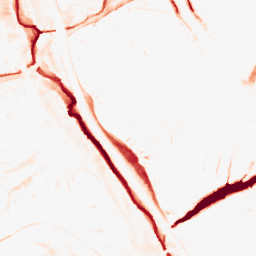
Category: morphological
Decomposition family: tophat
Decomposition parameters: size: 10
mode: black
Upsampling method: lanczos
Upsampling parameters: scale: 4
Upsampling scale: 4